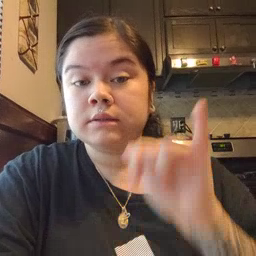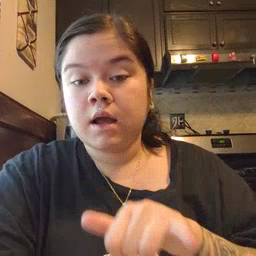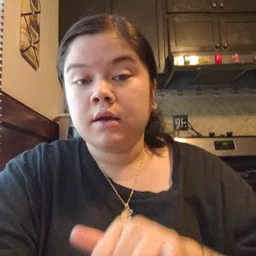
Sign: stay